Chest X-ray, AP view. Patient: 43 years old, sex F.
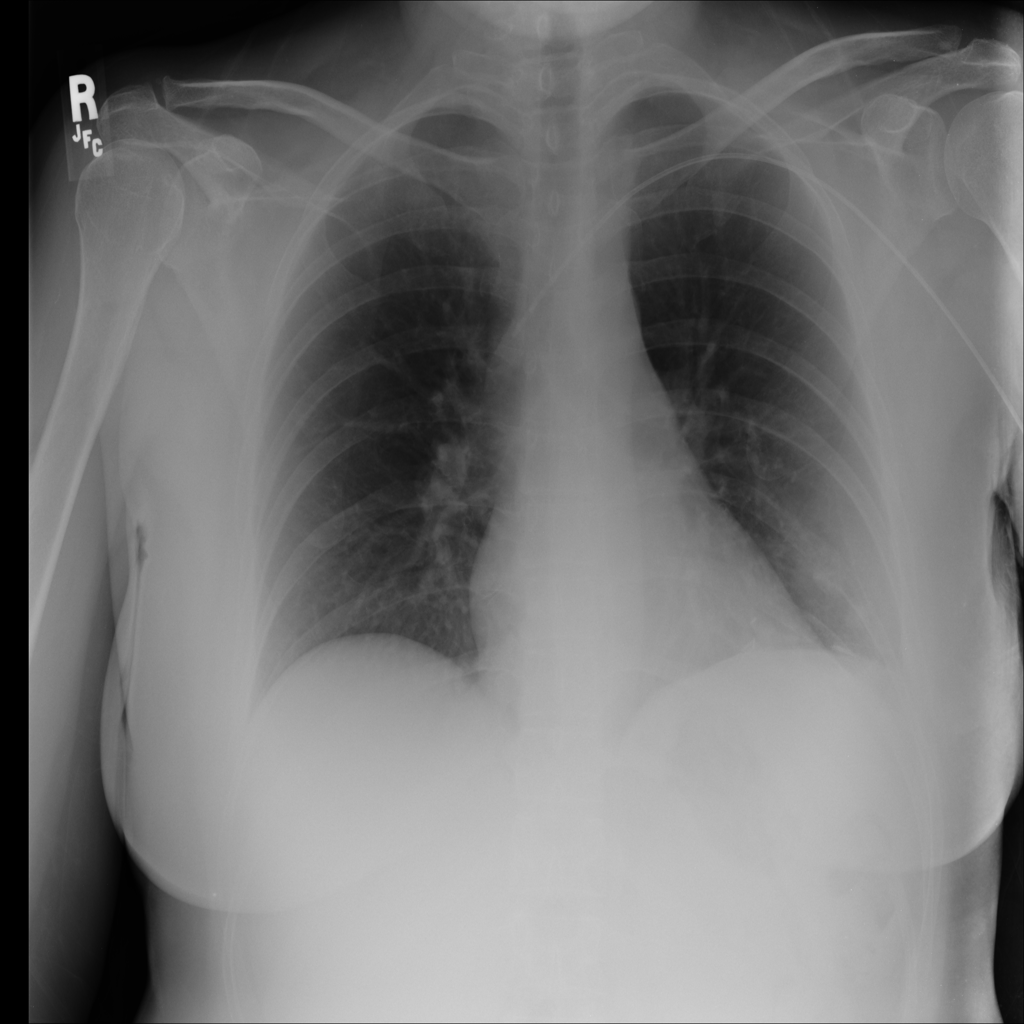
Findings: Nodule